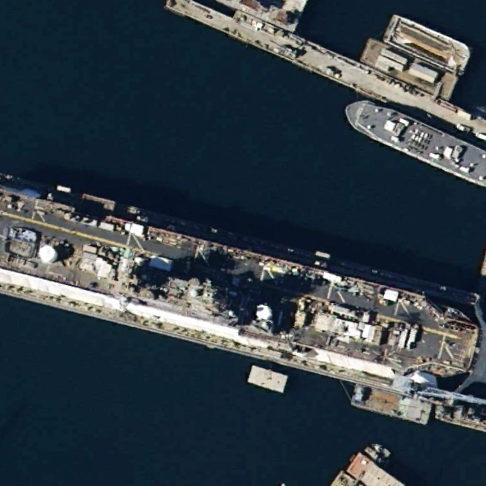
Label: assault